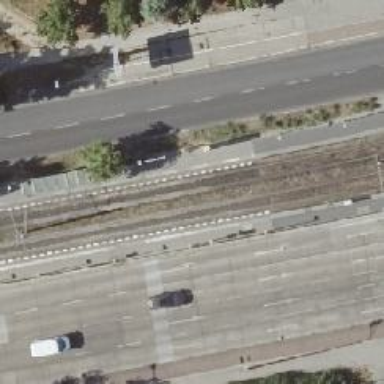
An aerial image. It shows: Tram stop.